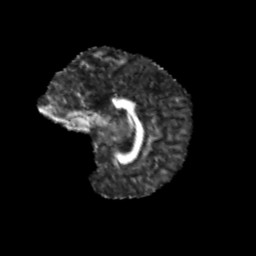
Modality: FA
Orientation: sagittal
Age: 11
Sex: female
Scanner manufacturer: siemens
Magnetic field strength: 3 T
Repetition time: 3.8 s
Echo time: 0.07 s